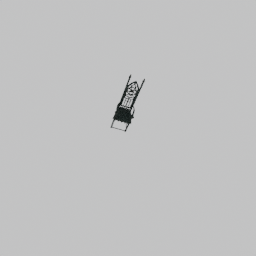
Label: furniture